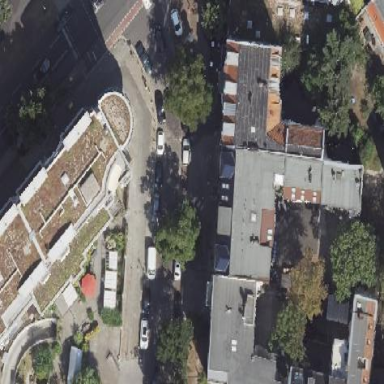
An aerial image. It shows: Building with apartments featuring unique double saltbox roof shape.